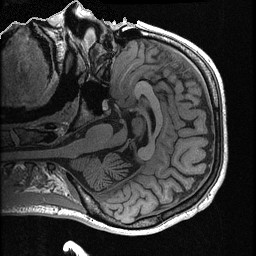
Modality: T1w
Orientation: coronal
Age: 24
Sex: male
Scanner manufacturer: ge
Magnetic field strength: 1.5 T
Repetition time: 11.8 s
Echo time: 5.212 s